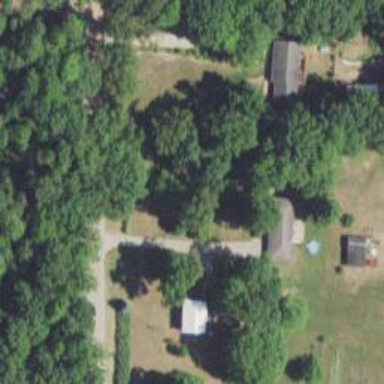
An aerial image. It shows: Driveway.